Question: how to set toggle button text value (depend on database) on jtable
Here is the code
'''
private class CheckBoxCellEditor extends AbstractCellEditor implements
TableCellEditor, ItemListener {
protected JToggleButton toggle;
private String buttonValue;
public CheckBoxCellEditor() {
toggle = new JToggleButton("off");
toggle.setHorizontalAlignment(SwingConstants.CENTER);
toggle.addItemListener(this);
}
public Component getTableCellEditorComponent(JTable table,
Object value, boolean isSelected, int row, int column) {
buttonValue = (value == null) ? "" : value.toString();
return toggle;
}
public Object getCellEditorValue() {
// System.out.println( buttonValue);
return buttonValue;
}
@Override
public void itemStateChanged(ItemEvent e) {
if (e.getStateChange() == ItemEvent.SELECTED) {
toggle.setText("On!");
System.out.println(buttonValue);
} else {
toggle.setText("Off");
System.out.println(buttonValue);
}
}
}
'''
Here the image shows the toggle but it's not shows the text.
when i click the button the text shows then click next button the 1st one is not visible.

if you know the answer please share here..
with regards...
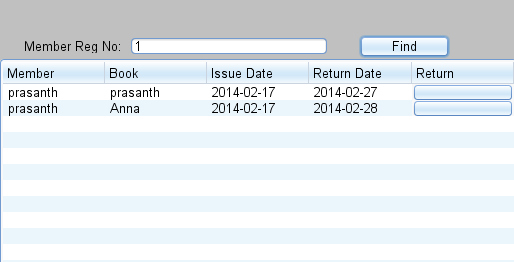
Answer: You've forgotten to set the value of the toggle button before returning it from the 'getTableCellEditorComponent'
'''
public Component getTableCellEditorComponent(JTable table,
Object value, boolean isSelected, int row, int column) {
buttonValue = (value == null) ? "" : value.toString();
toggle.setText(buttonValue);
return toggle;
}
'''
To be honest, I'm curious with what's wrong with returning 'Boolean' from 'getColumnClass' in the table model for the 'Return' column and simply let the default renderer and editor deal with it...
Also...you're ignore the button value when you return it from the editor...
'''
public Object getCellEditorValue() {
// System.out.println( buttonValue);
return buttonValue;
}
'''
Frankly, probably better to use 'toggle.getText()'...